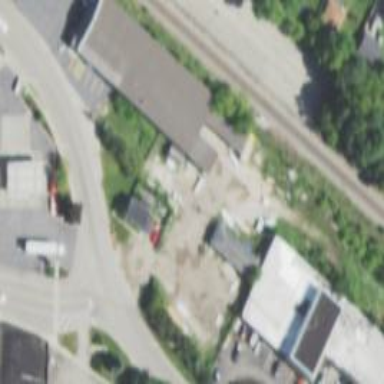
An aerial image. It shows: Industrial building used as sawmill.